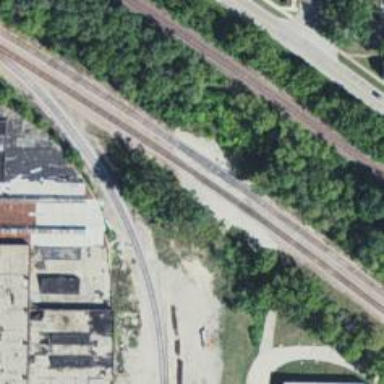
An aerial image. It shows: Railway siding with rails.